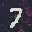
Label: 7